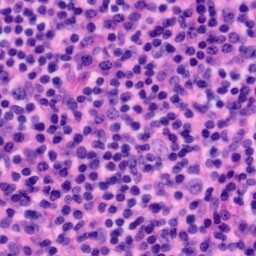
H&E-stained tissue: Tonsil